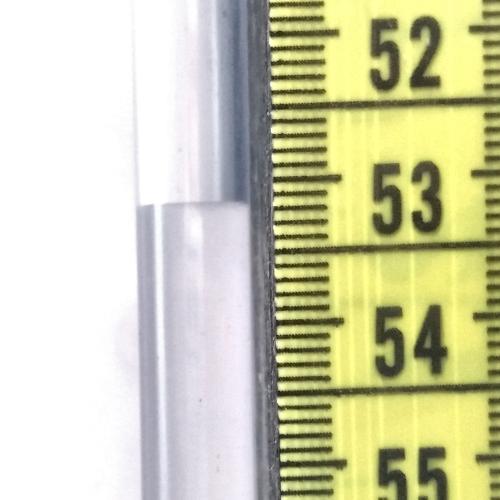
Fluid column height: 53.2 cm